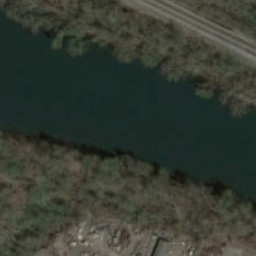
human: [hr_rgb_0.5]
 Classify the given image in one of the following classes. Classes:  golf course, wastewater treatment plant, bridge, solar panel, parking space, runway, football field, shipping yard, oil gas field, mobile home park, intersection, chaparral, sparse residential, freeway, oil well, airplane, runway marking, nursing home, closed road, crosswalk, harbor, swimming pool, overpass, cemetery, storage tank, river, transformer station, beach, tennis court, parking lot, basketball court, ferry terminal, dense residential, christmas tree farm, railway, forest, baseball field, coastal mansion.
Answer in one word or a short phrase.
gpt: river